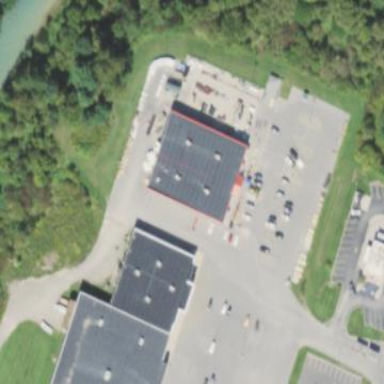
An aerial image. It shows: Country store in retail building.